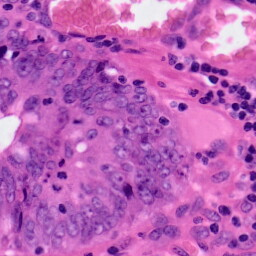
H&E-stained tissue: Colon